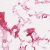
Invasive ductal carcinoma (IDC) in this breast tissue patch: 0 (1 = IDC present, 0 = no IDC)